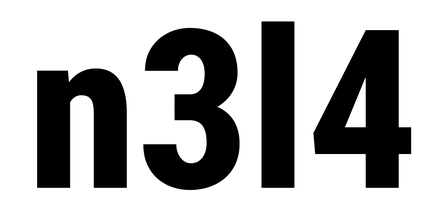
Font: Roboto_Condensed_ExtraBold